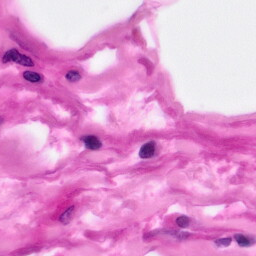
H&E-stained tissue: Pancreatic